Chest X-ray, AP view. Patient: 45 years old, sex M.
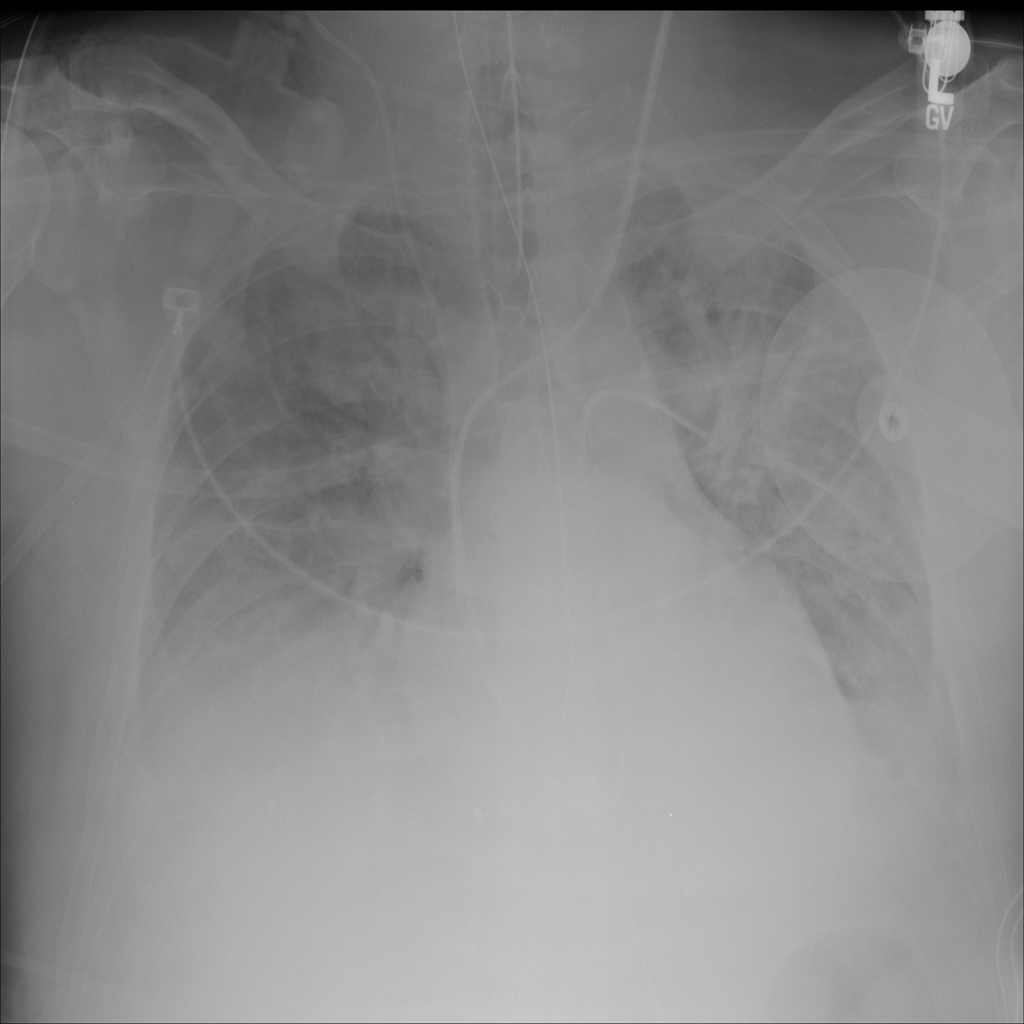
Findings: No Finding